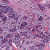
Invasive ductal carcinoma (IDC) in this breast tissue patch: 1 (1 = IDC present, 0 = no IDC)